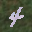
Label: 4